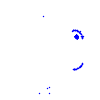
Particle: pion